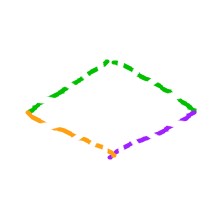
Shape: rhombus